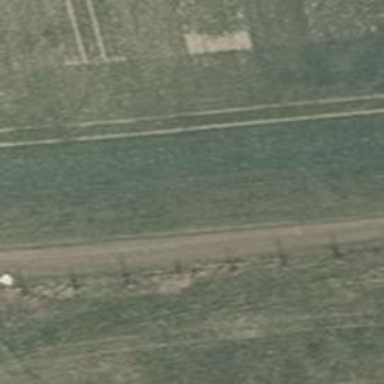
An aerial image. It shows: Grass track with grade5 track type.